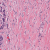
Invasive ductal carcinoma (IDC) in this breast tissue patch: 1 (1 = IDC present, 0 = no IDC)